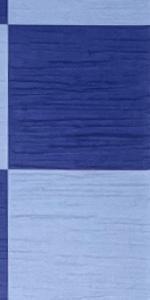
Label: Empty